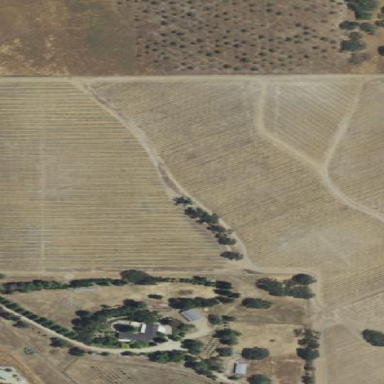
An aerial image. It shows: Vineyard where grapes are grown.